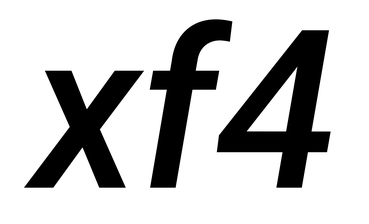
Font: Roboto-Italic_Medium_Italic